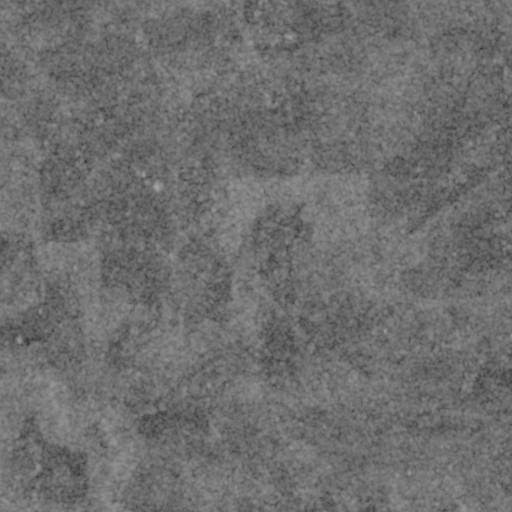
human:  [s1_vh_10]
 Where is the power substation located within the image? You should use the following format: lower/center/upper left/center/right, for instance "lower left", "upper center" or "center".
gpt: The power substation is located in the center left of the image.
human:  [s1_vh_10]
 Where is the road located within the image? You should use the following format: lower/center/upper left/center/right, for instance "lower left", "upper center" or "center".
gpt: There is no road in the image.

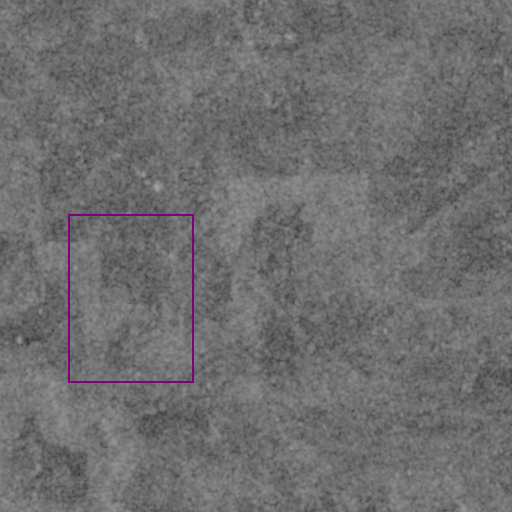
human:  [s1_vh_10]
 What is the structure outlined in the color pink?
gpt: There is no pink outline.
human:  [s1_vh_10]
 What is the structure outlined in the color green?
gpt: There is no structure outlined in green.